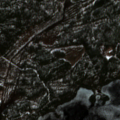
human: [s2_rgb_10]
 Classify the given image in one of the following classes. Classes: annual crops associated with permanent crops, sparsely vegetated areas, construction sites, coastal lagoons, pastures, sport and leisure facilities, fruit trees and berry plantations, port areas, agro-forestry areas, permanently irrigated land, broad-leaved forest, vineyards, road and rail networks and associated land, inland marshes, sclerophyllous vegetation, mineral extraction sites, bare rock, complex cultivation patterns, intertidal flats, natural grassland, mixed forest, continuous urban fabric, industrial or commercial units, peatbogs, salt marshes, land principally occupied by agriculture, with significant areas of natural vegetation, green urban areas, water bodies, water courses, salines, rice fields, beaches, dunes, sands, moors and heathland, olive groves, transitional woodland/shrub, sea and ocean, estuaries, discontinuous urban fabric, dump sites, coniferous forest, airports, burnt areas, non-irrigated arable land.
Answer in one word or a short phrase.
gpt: coniferous forest, mixed forest, transitional woodland/shrub, water bodies